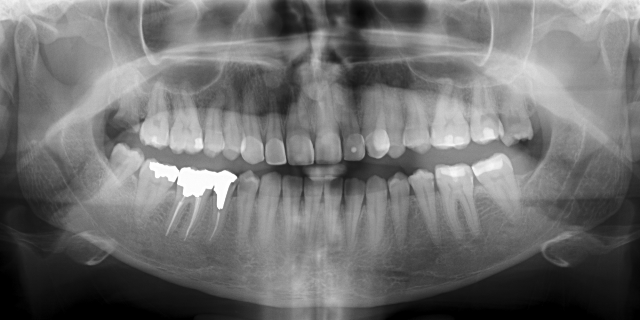
adult